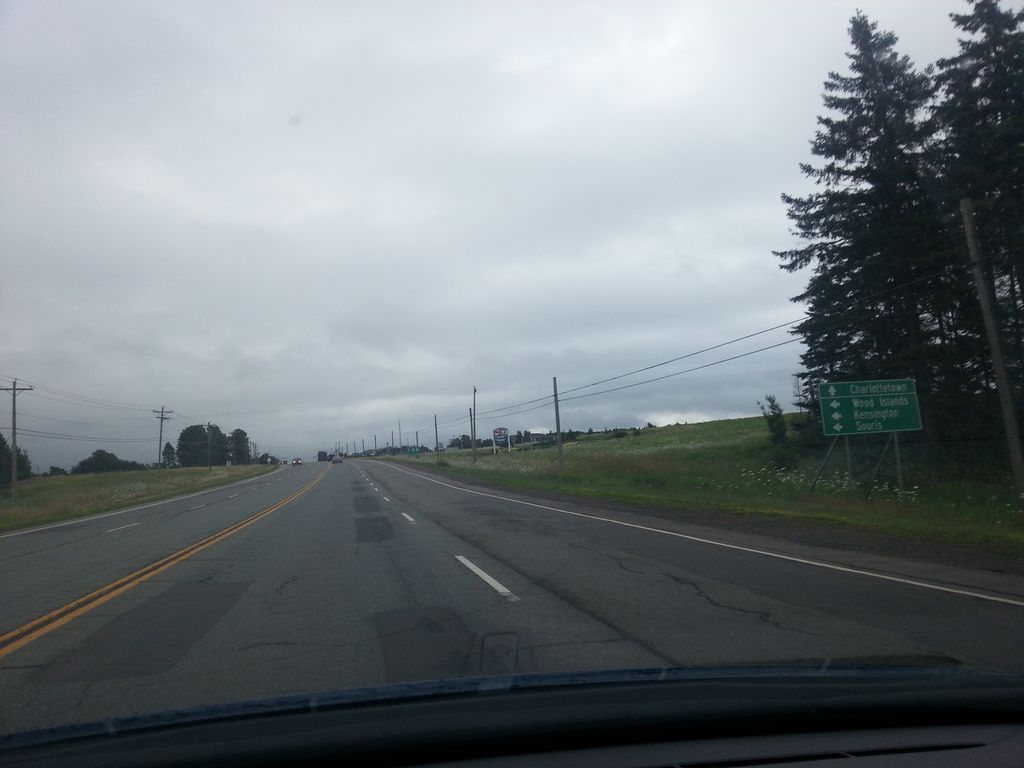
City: charlottetown